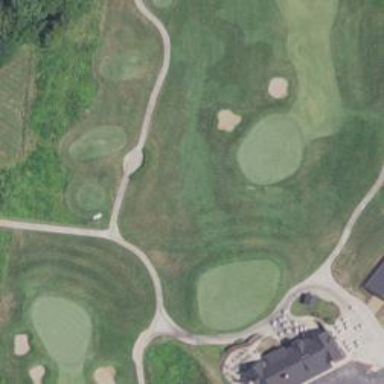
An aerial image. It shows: Service road designated as golf cart path.